Question: I just started with C# and VS, how is possible to copy my error message.
In the below image I want to copy 'System.Net.HttpWebRequest...

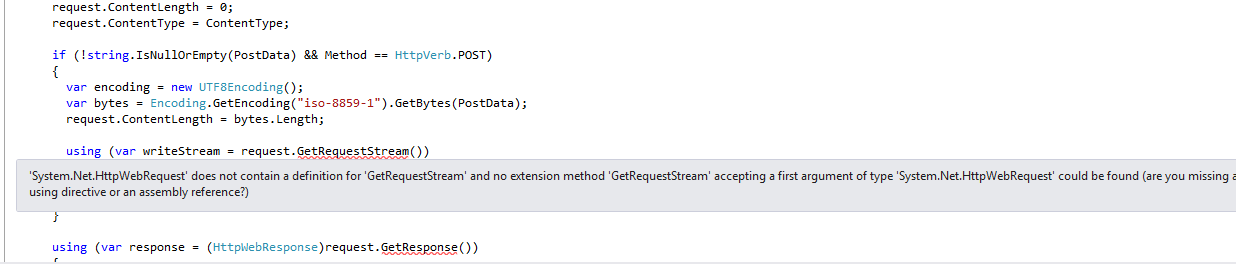
Answer: Select "View" in menu bar and enable "Error List" which will pop up on the bottom of the screen by default containing all the errors with possibility to copy the message.